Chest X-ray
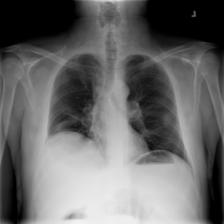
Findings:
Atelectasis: negative
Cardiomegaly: negative
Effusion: negative
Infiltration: negative
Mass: negative
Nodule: positive
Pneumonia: negative
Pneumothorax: negative
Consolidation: positive
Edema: negative
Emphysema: negative
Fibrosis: negative
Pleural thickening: negative
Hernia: negative